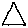
Label: triangle